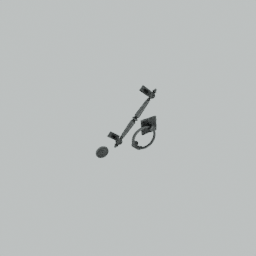
Label: mechanical